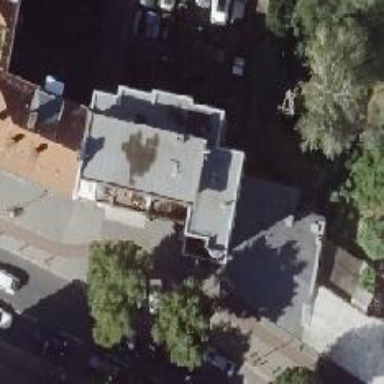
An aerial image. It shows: Pub.